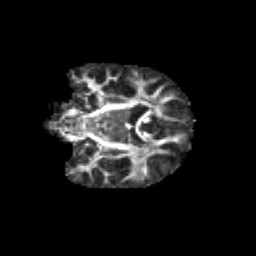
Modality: FA
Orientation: coronal
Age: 13
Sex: female
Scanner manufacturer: siemens
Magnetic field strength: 3 T
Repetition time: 3.8 s
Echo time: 0.07 s